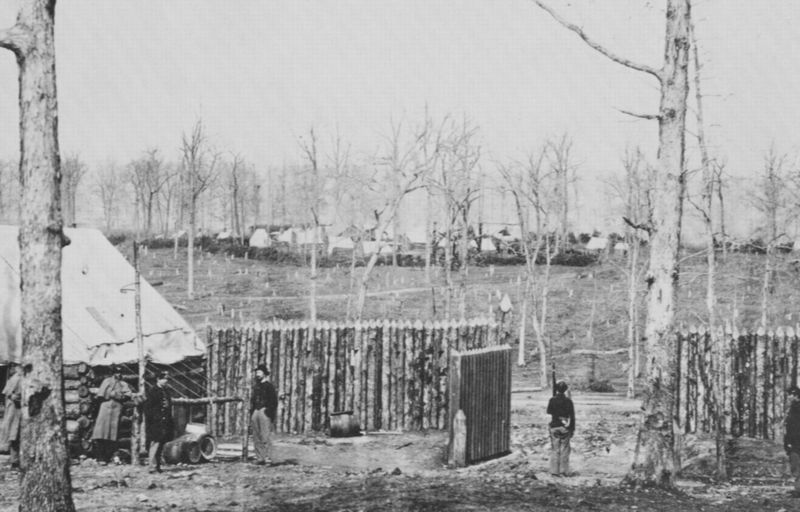
Titel: Siedler Farm und Lagerplatz der 50. New York Pioniereinheit
Künstler: Mathew B. Brady
Schlagwörter: baum, himmel, kampf, mann, baumstämme, bäume, landschaft, menschen, stadt, frau, holz, hut, männer, schwarz, dach, haus, weg, wiese, zaun, leute, alt, arm, mensch, wache, erde, häuser, pfähle, gatter, hütte, mantel, realismus, personen, person, wald, bauern, garten, ort, dorf, giebel, kahl, herbst, winter, zäune, amerika, holzzaun, soldaten, einfach, durchgang, tor, foto, fotografie, eingang, ärmlich, offen, schwarz-weiß, bewaffnet, uniform, uniformen, soldat, mäntel, schlamm, fass, armee, photo, gewehr, holzhütte, abholzung, holzfäller, ansiedlung, ausgang, fässer, usa, geöffnet, fort, fotographie, holzhaus, hölzer, zelt, uniformiert, lager, olz, südstaaten, palisade, staaten, siedler, blockhütte, wilder westen, kriegsfotografie, pallisade, ford, for, palisaden, ländliche umgebung, wachtposten